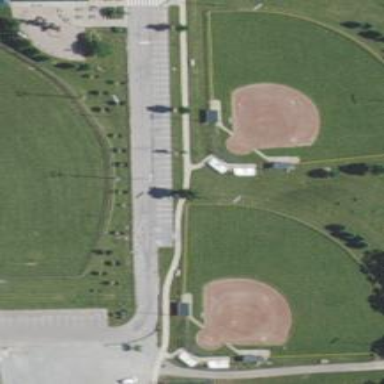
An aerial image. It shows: Softball pitch designated for baseball sports.